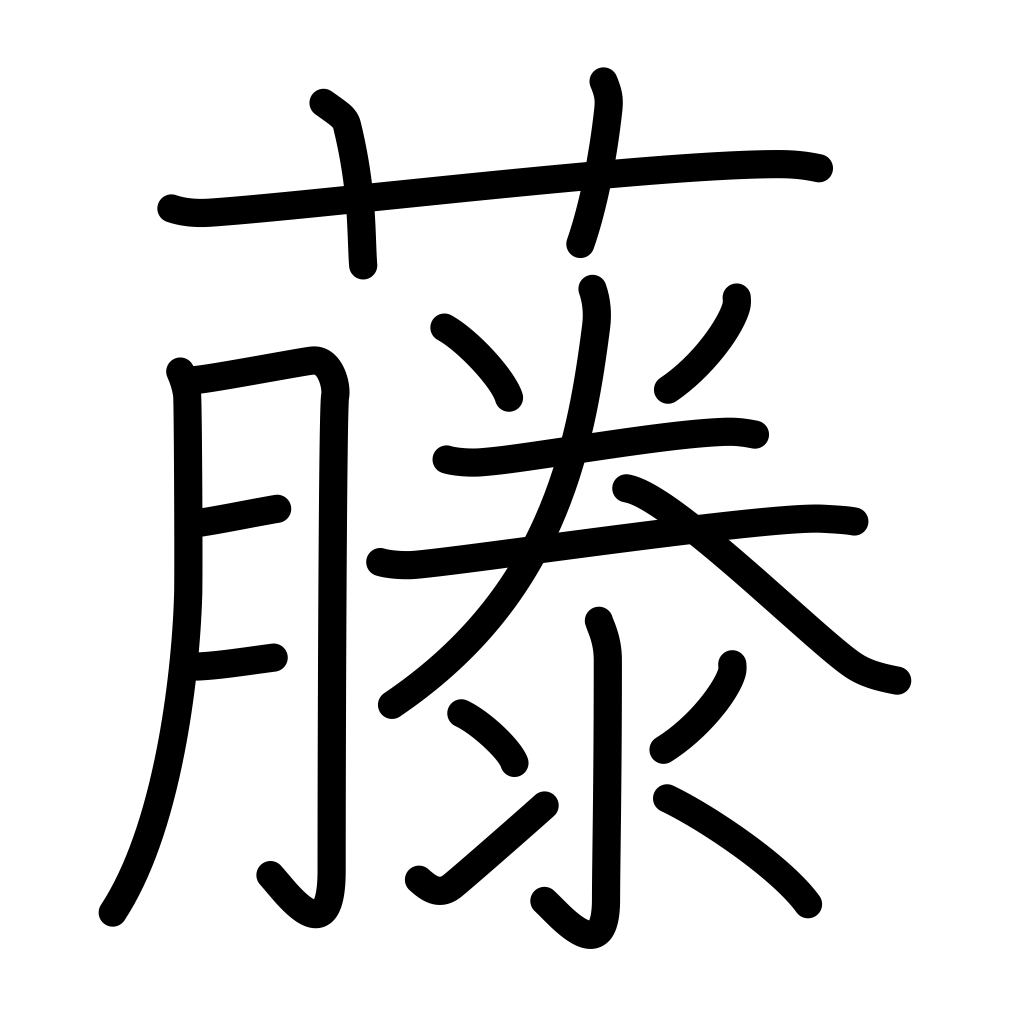
Meaning: wisteria